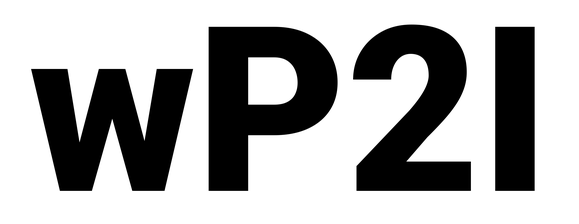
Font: Roboto_Black